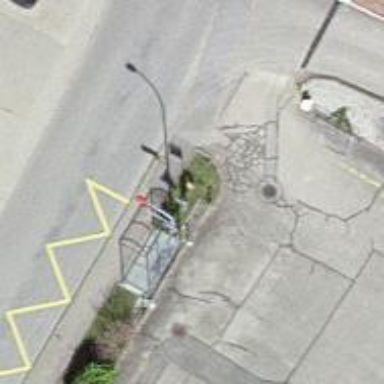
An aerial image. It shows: Bus stop with platform for public transport.